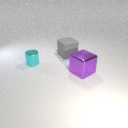
large purple metal cube to the right of small cyan metal cylinder